Aerial crown-view tile of a tropical tree (Barro Colorado Island, Panama), acquired 20250915:
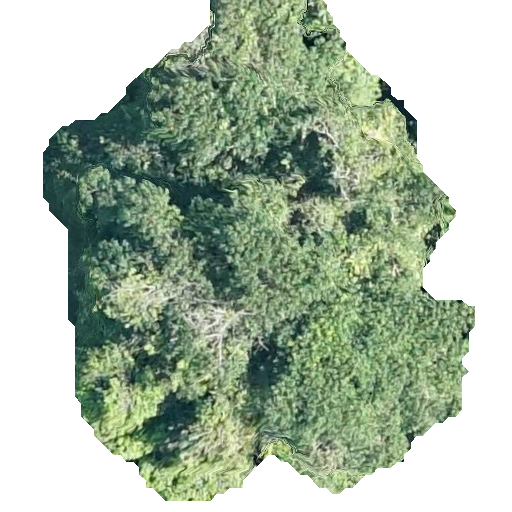
Species: Hura crepitans
GBIF accepted scientific name: Hura crepitans
Crown area: 226.978 m²